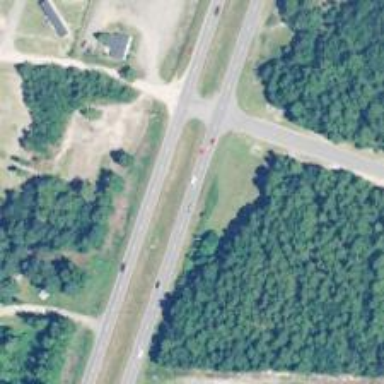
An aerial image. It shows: Trunk highway.